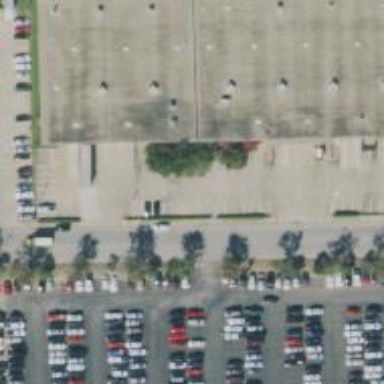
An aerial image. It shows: Warehouse building.